Question: I'm using ctags plugin in vim. And I have one annoying problem - when I want to jump to member function definition some functions/methods that have duplicate names are listed in a list of tags I could jump.
What's even more ridiculous - most of these tags don't even closely match signature and even class!
How can this be so dumb? How can it not figure out that I want to jump to symbol definition: with same class and same signature.
If there's no plugin to do it, how can I alter vim (preferrably with script) do select members while comparing signatures and classes? Or do I have to dig into the vim code itself to do it?
I'll put up a screenshot so that people would understand what I'm talking about

It's ridiculous, it put up all the tags where member has name "run" and it doesn't even care checking for the same class and signature, as it would completely eliminate this problem!
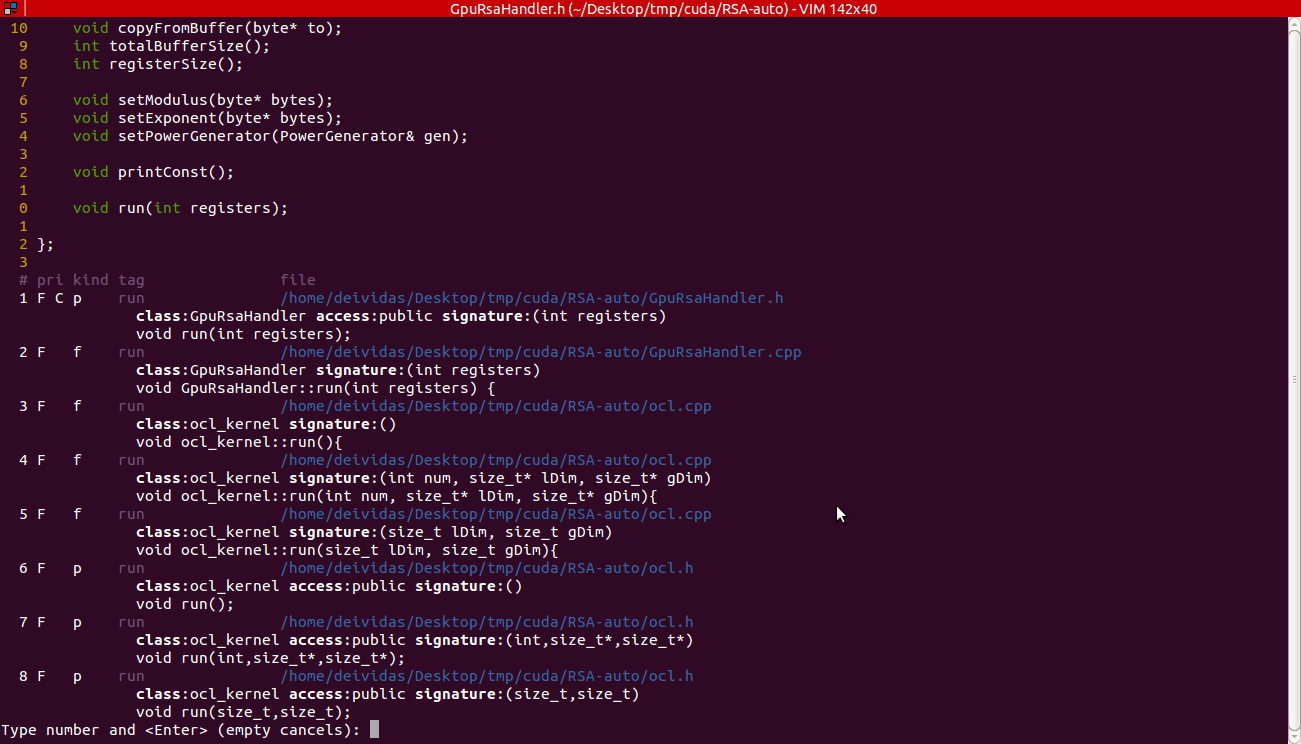
Answer: For all the pesimistic answers - there's a solution. A Vim plugin that takes care of the EXACT problem I've faced - a SmartTag plugin.
<URL>
However, it doesn't work out of the box since you need to patch vim so you could replace tagfunc (function that is responsible for tag jumping and changing behaviour of vim tag mechanism)
So, I patched newest vim sources with this patch:
<URL>
I've patched vim 7.4 source, compiled it, installed it and added one line to .vimrc
set tagfunc=SmartTag#SmartTagFunc
That's it!!! Vim no longer jumps to dumb tags! Now it differentiates according to class and scope.
I have no idea why this plugin is so unpopular - it's a LIFESAVER!
<URL>